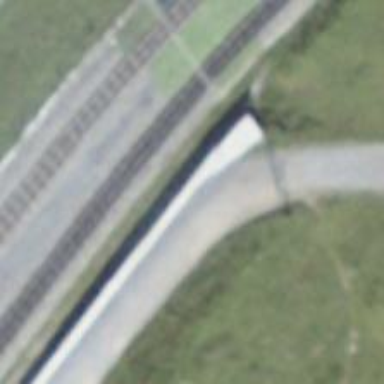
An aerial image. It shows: Narrow-gauge railway track with electrified contact line. The railway has one track.